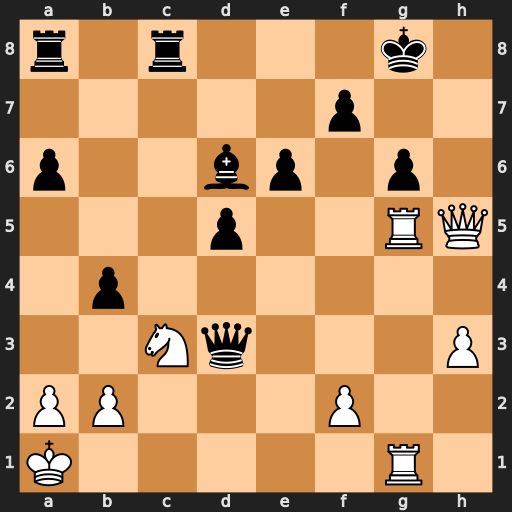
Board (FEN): r1r3k1/5p2/p2bp1p1/3p2RQ/1p6/2Nq3P/PP3P2/K5R1
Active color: w
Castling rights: -
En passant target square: -
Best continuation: Rxg6+ Qxg6 Rxg6+ fxg6 Qxg6+